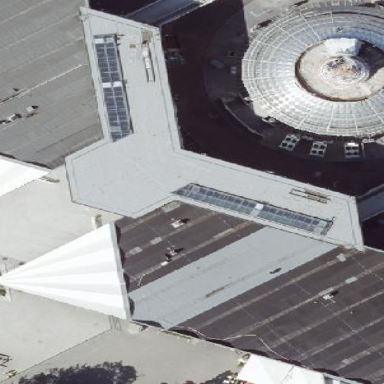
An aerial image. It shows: Building with grey metal and glass roof.